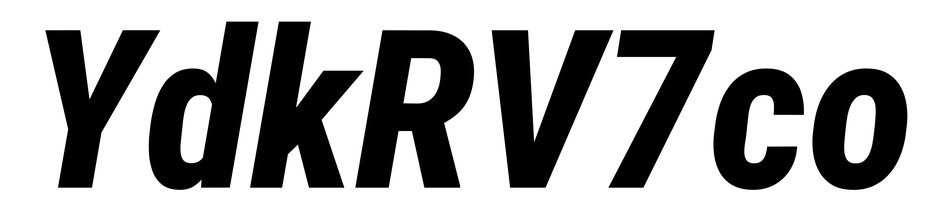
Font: Roboto-Italic_Condensed_ExtraBold_Italic